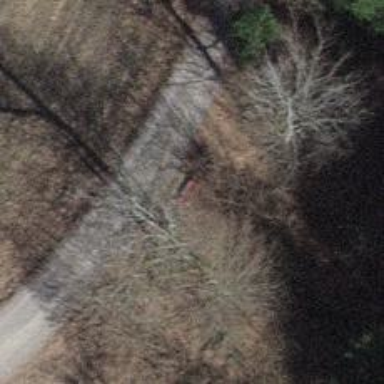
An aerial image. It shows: Red bench.